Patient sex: M
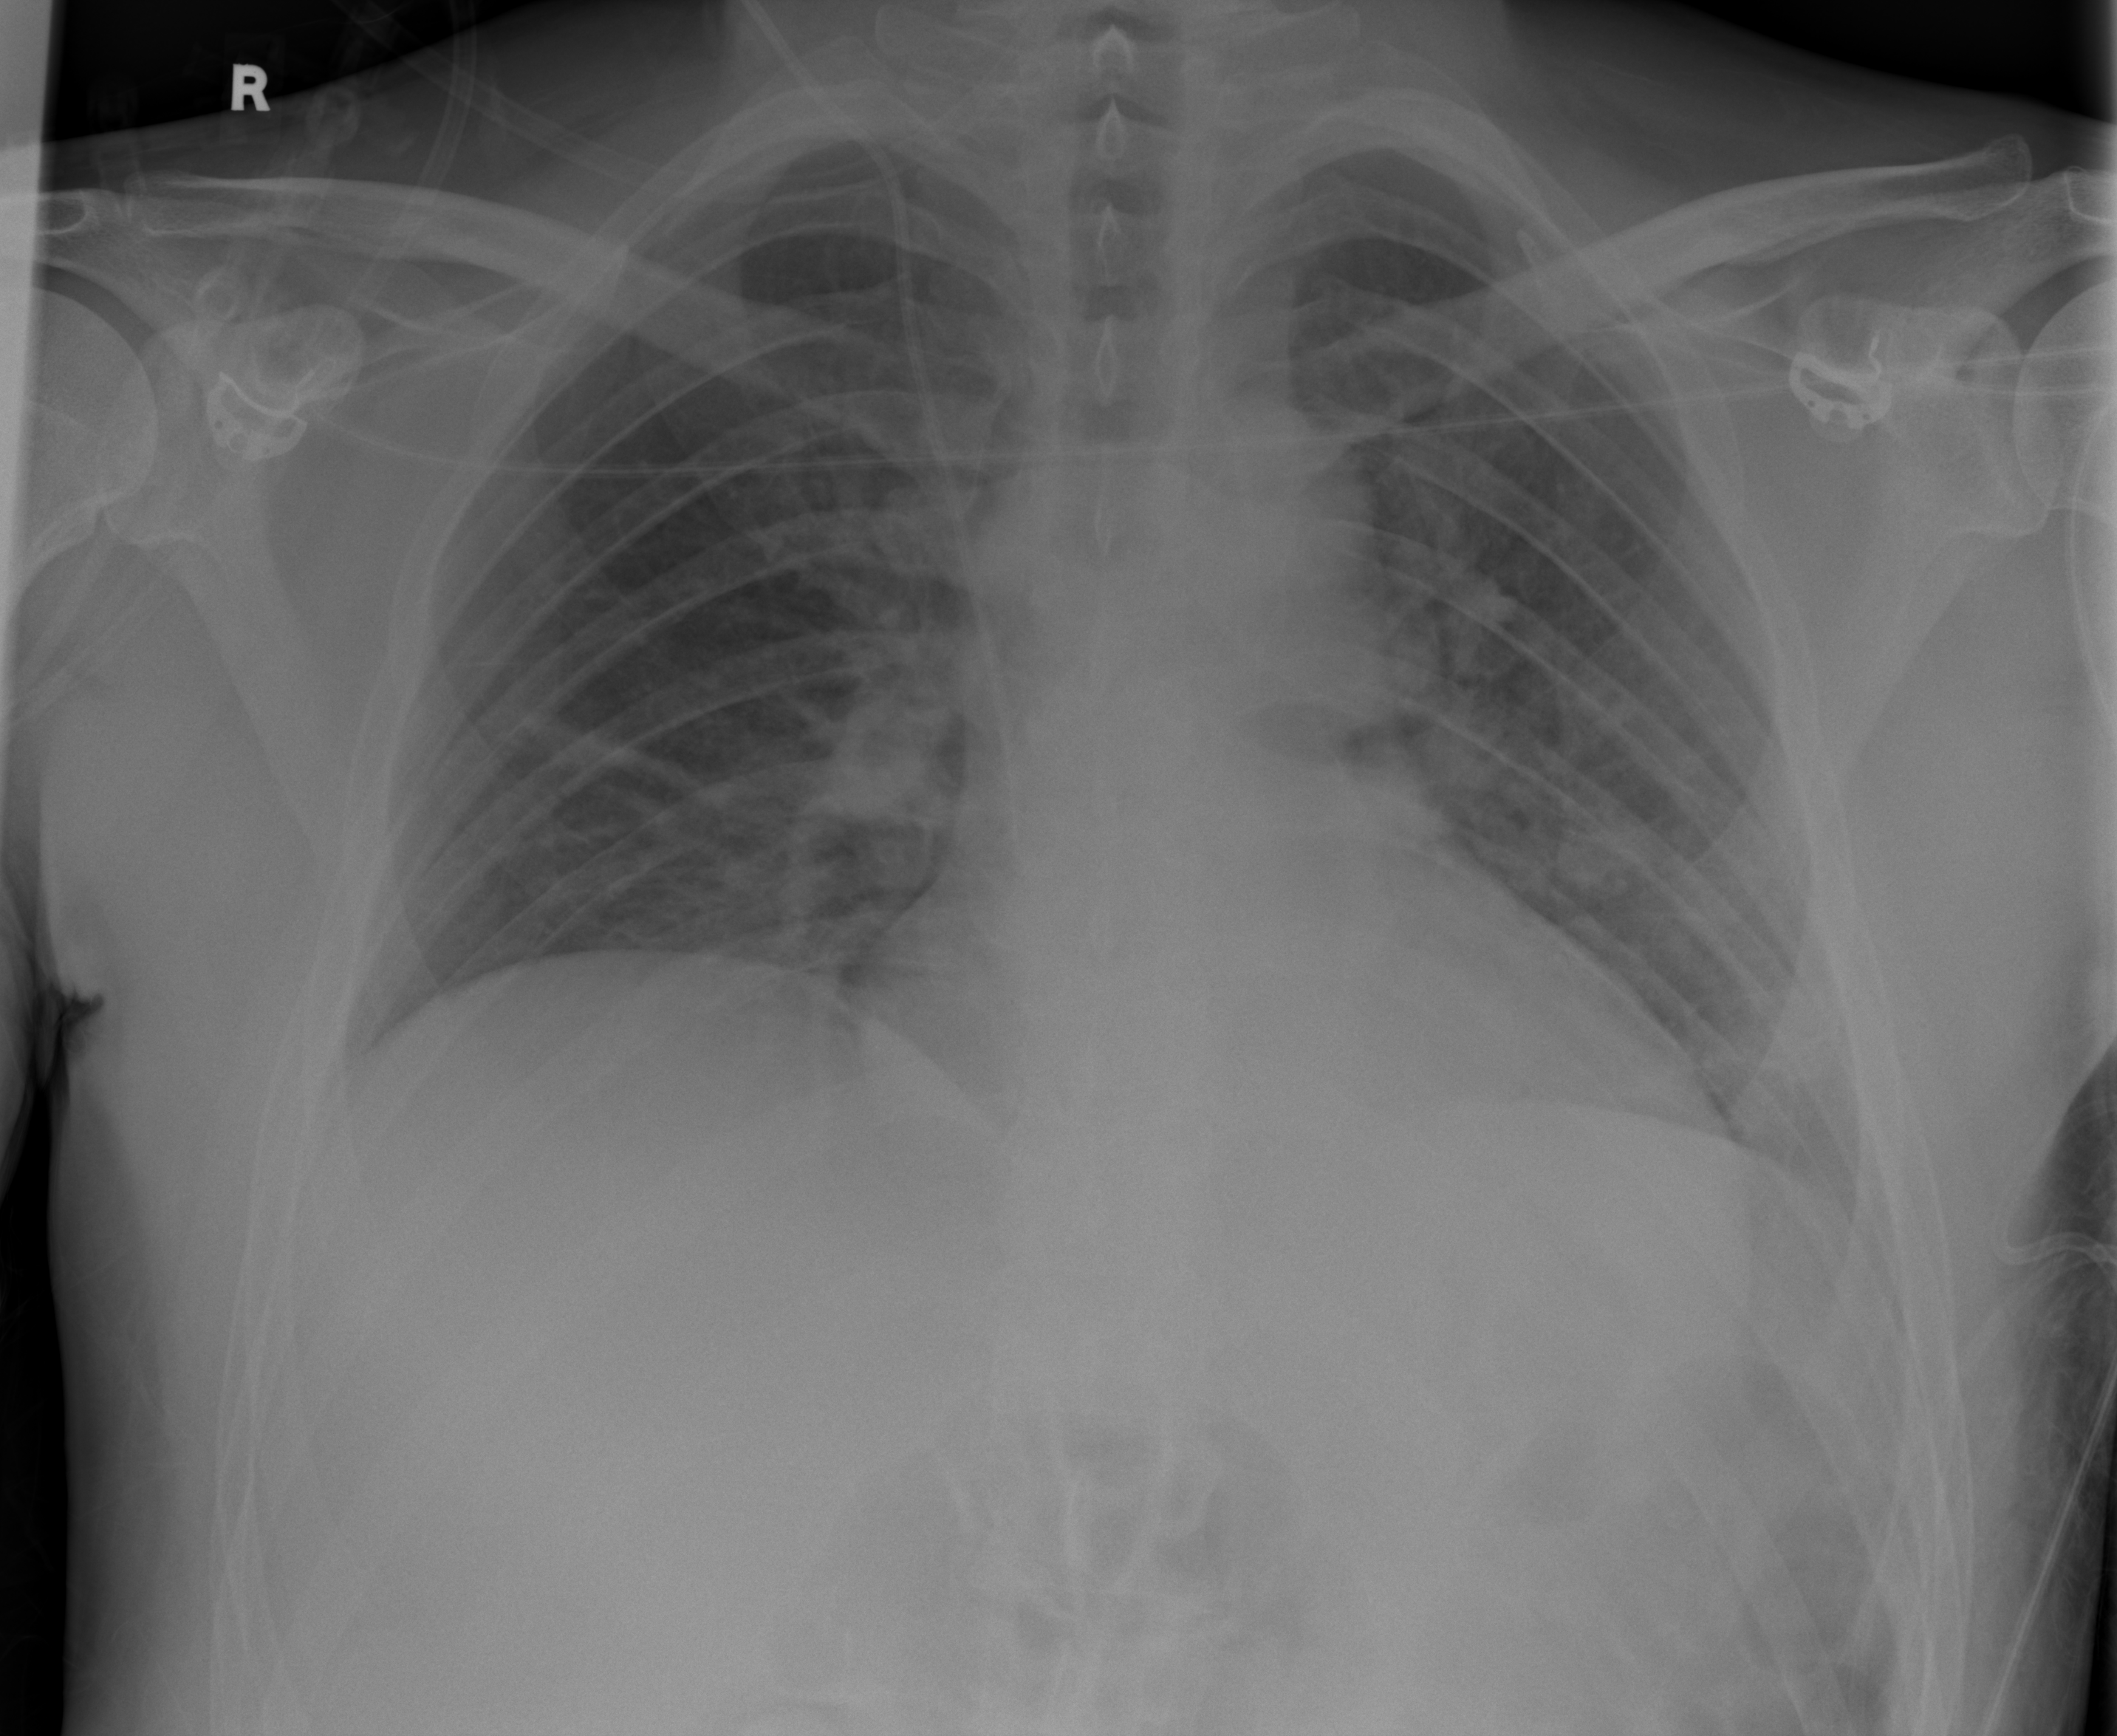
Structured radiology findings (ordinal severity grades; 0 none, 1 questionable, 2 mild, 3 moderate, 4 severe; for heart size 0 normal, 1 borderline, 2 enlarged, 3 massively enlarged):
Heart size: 0
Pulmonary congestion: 0
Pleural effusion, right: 0
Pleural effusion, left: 1
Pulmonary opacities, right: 0
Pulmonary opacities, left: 0
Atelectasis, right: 2
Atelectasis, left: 2